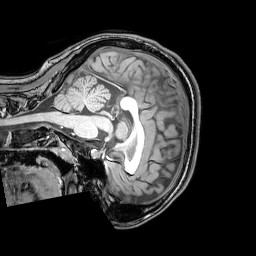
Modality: T1w
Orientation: sagittal
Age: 20
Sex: female
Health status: healthy
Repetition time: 0.081 s
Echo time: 0.037 s